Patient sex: F
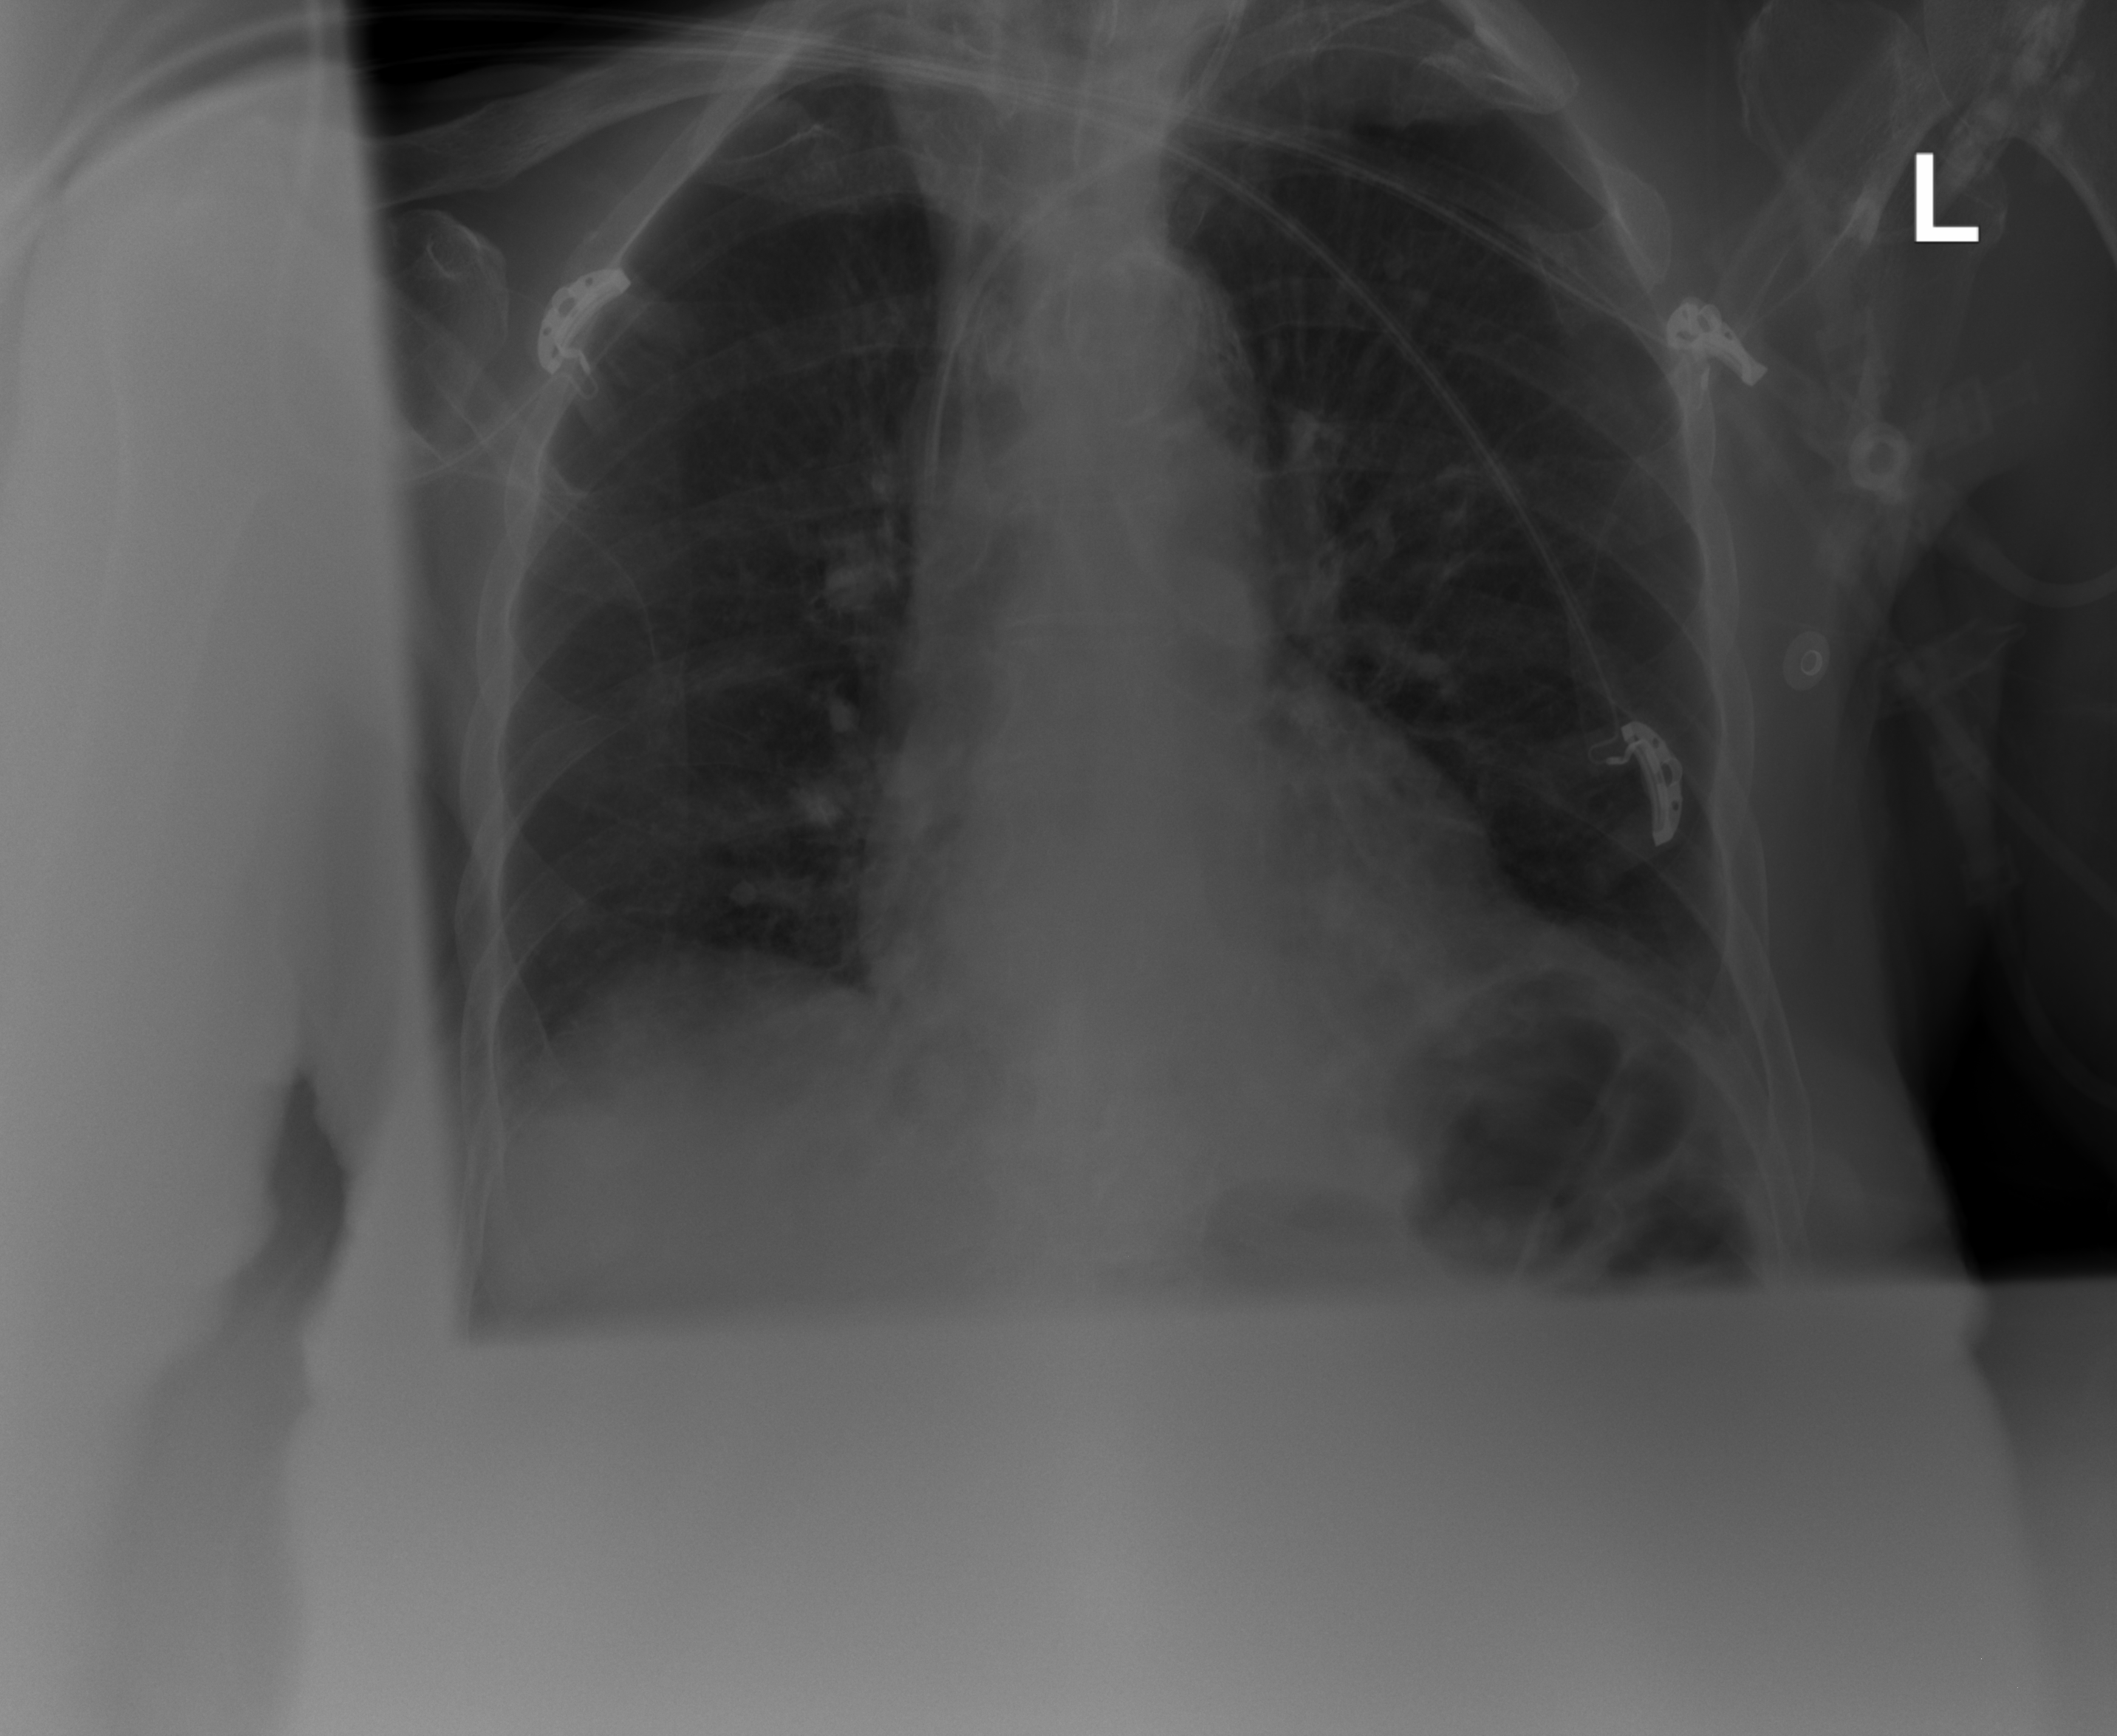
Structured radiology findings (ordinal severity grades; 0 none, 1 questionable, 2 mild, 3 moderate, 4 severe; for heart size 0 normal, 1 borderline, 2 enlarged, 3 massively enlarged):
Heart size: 0
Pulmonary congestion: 0
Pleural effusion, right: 2
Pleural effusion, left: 1
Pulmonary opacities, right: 0
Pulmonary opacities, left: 0
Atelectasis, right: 0
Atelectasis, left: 0